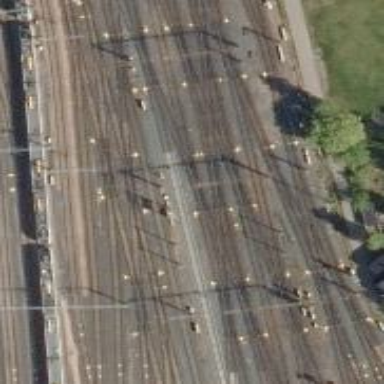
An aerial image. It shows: Railway track with continuous electrified contact lines.